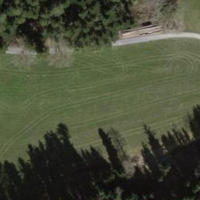
EUNIS habitat code: 43
Species observed at this site:
Populus tremula